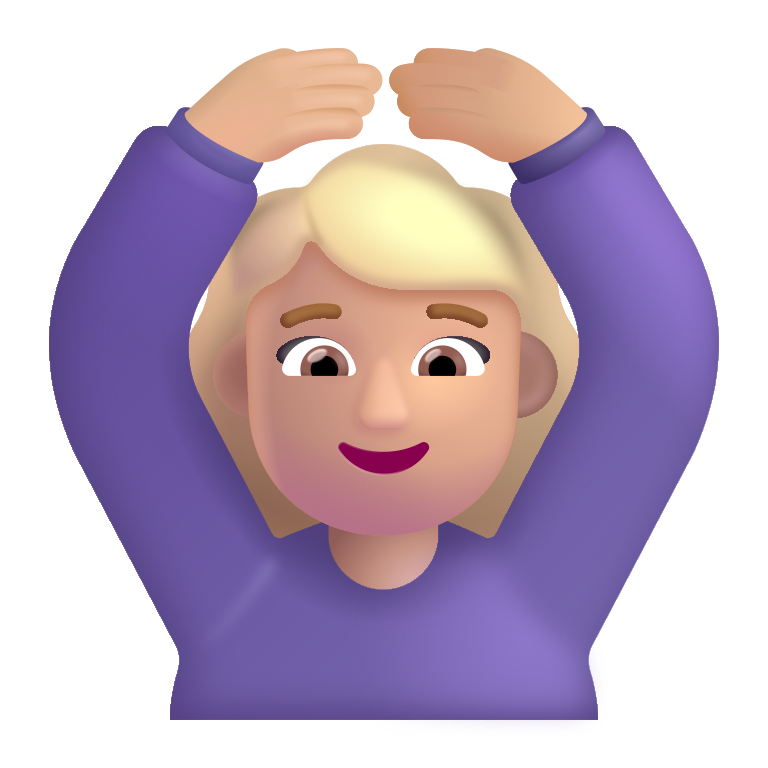
woman gesturing ok color  light